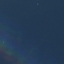
Land use / land cover class: SeaLake